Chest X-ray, PA view. Patient: 53 years old, sex F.
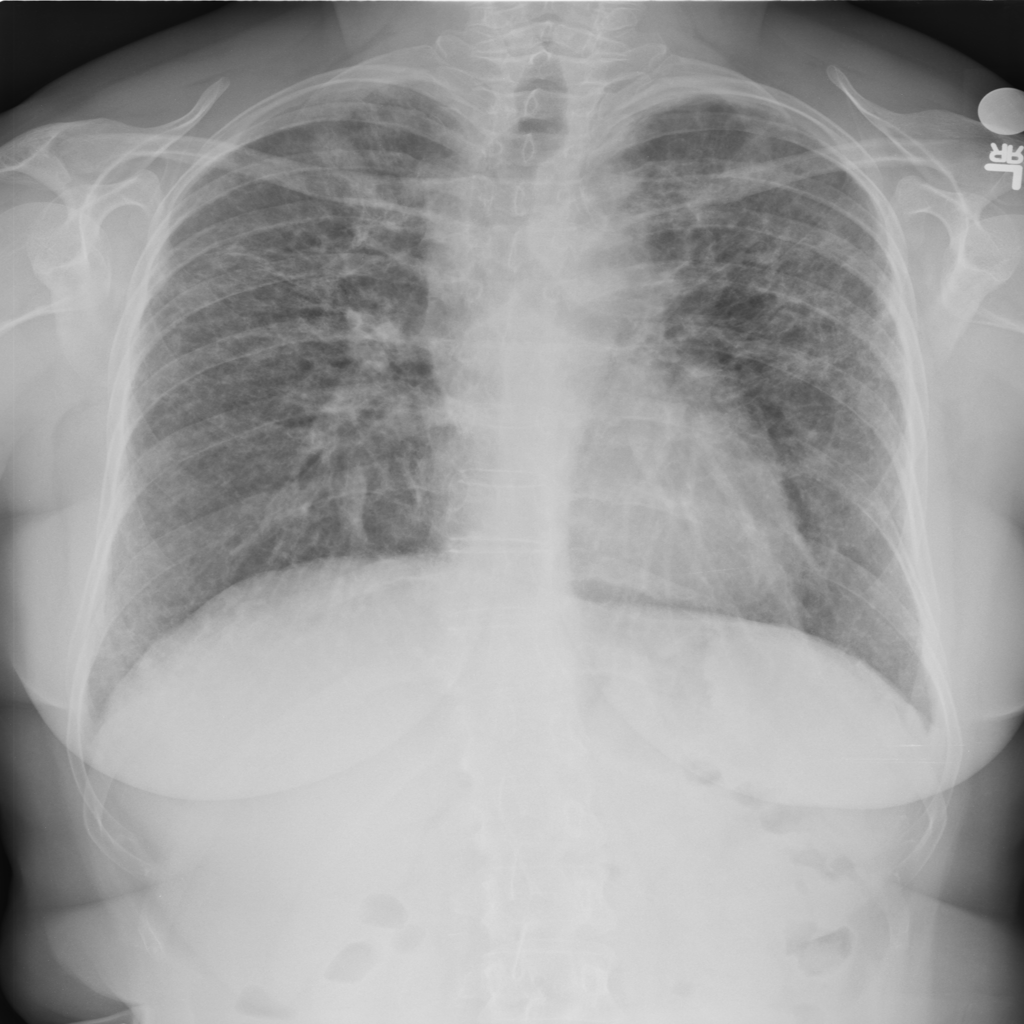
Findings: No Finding